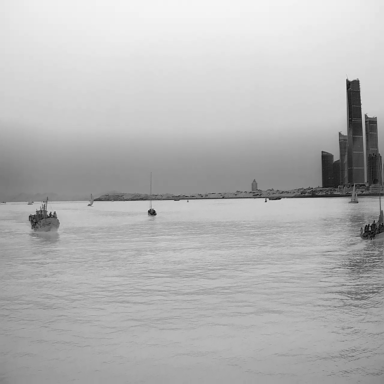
There are seven objects shown in the infrared image, including two bulk_carriers, four sailboats, and a container_ship.